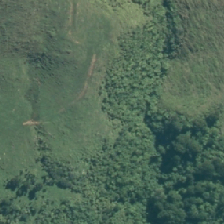
Land cover: broadleaved_indigenous_hardwood